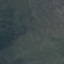
Land use / land cover class: HerbaceousVegetation